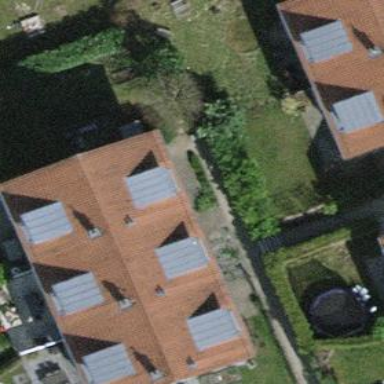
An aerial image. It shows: Simple house.